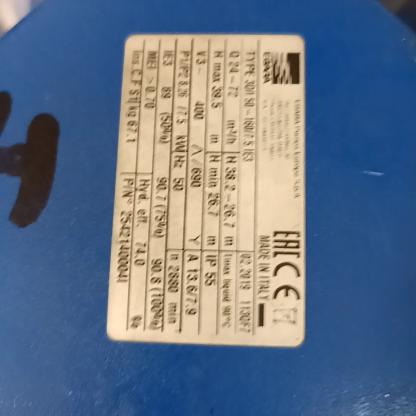
Klasa: tabliczka-znamionowa